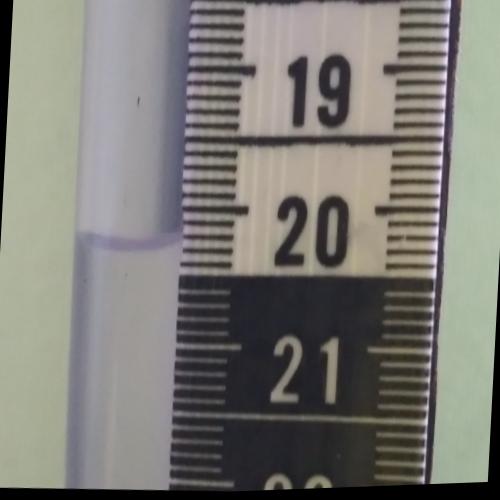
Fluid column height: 20.3 cm